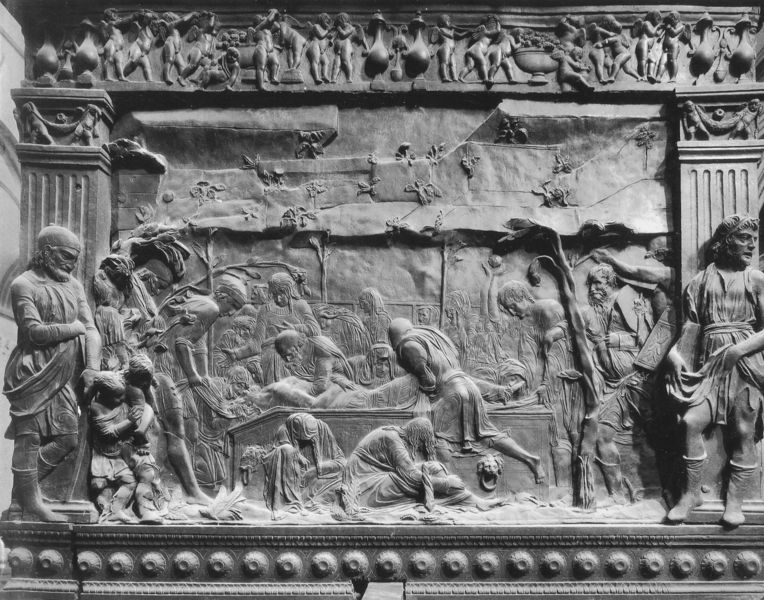
Titel: Reliefs der Passionskanzel
Künstler: Donatello
Standort: Florenz, S. Lorenzo (EU - I - Toskana)
Schlagwörter: baum, wasser, menschen, männer, säulen, leiche, schale, stein, tot, trauer, haare, engel, früchte, relief, pilaster, figuren, palme, nackte, ring, soldat, stiefel, altar, kapitell, fries, sims, sarg, christus, grab, jesus, toga, löwe, putten